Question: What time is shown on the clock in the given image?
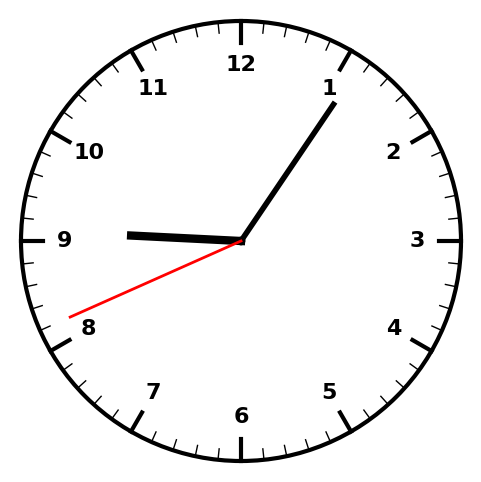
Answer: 09:05:41